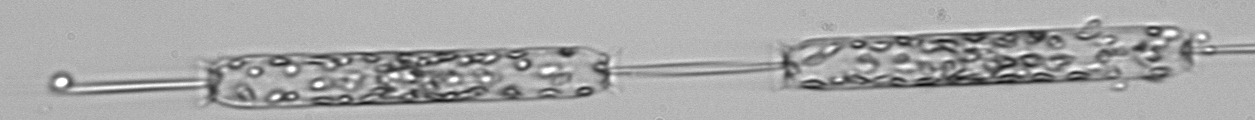
Label: Ditylum_brightwellii